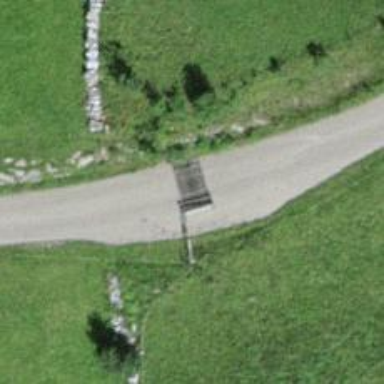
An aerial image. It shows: Cattle grid.